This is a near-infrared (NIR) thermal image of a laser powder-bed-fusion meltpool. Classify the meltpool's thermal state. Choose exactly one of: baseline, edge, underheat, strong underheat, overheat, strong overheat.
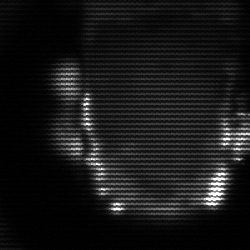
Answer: baseline